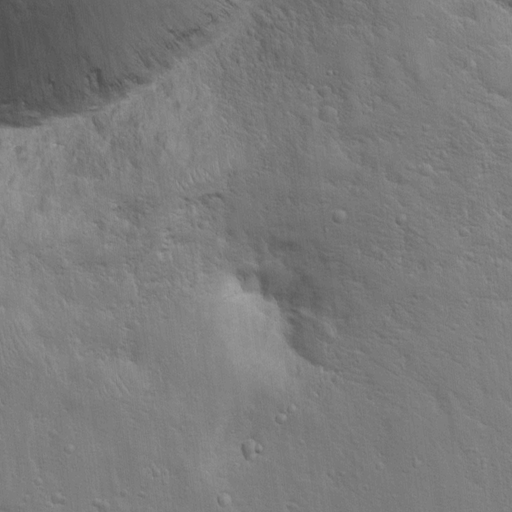
Classes present: Background